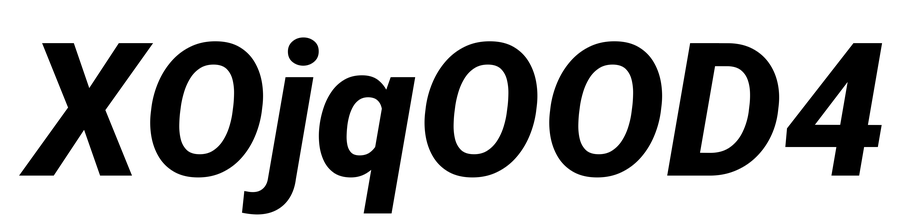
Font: Roboto-Italic_ExtraBold_Italic